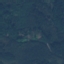
Land use / land cover: Forest